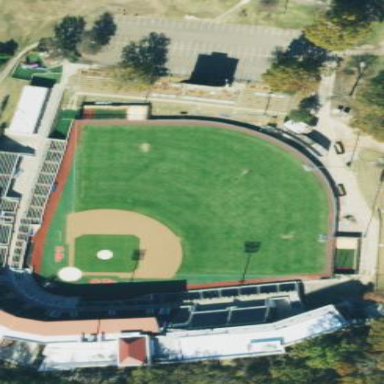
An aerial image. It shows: Stadium used for baseball.